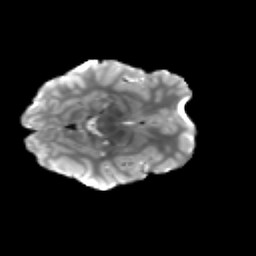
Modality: T2w
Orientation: axial
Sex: female
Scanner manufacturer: siemens
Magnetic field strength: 3 T
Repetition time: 5 s
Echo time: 0.071 s